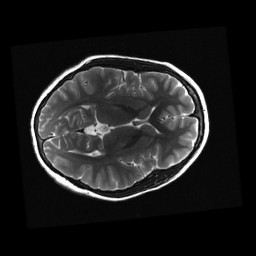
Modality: T2w
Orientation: axial
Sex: female
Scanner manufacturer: ge
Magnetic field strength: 3 T
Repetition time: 5 s
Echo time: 0.1007 s